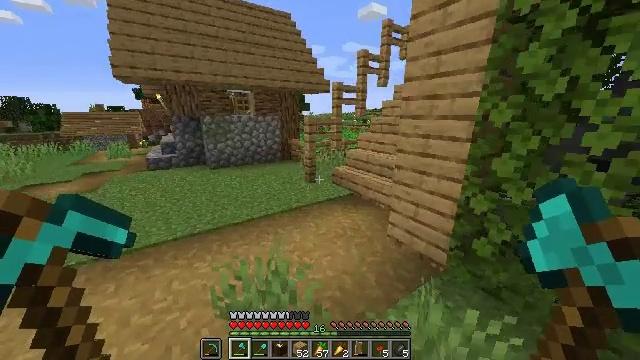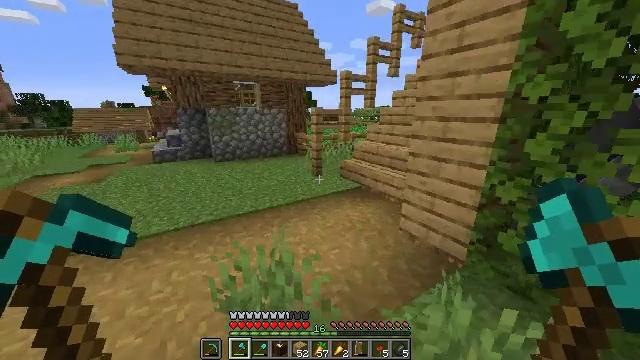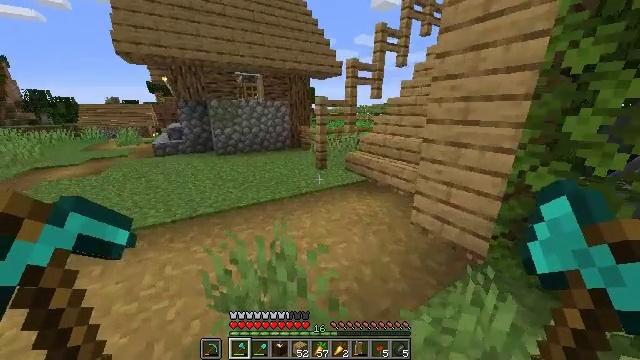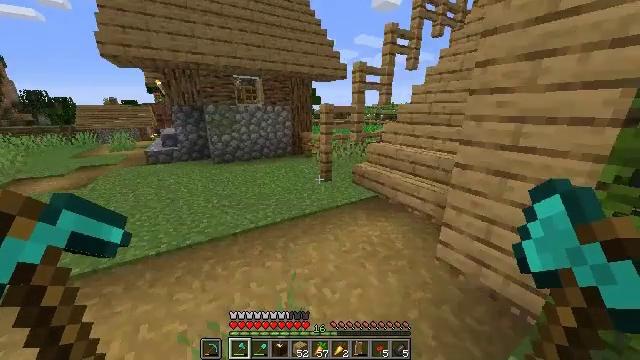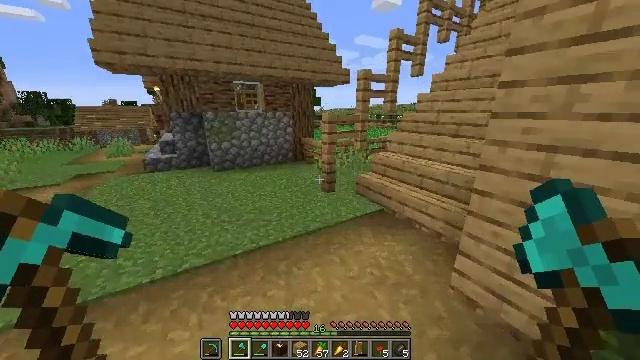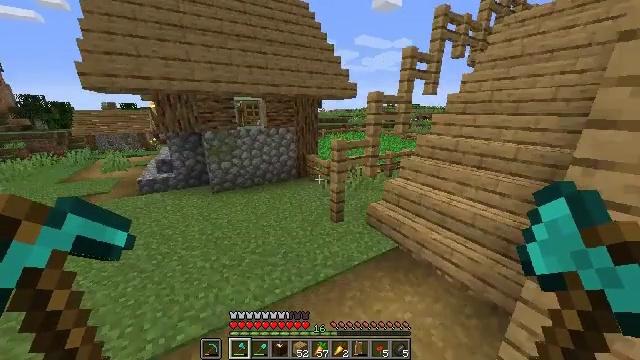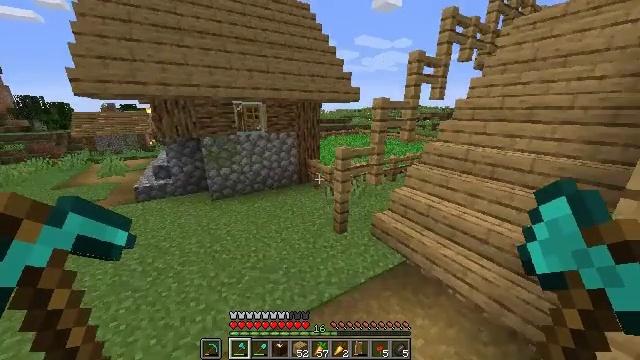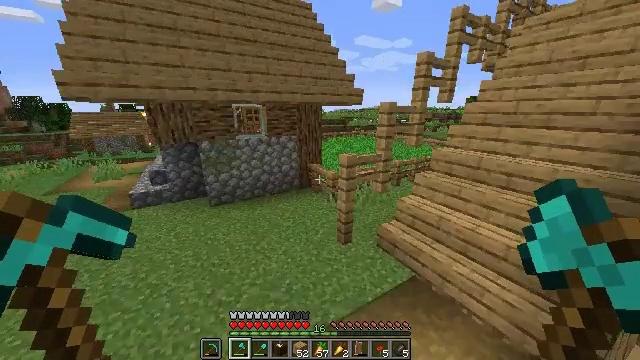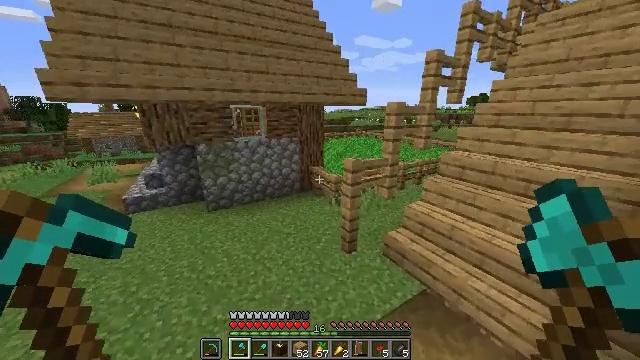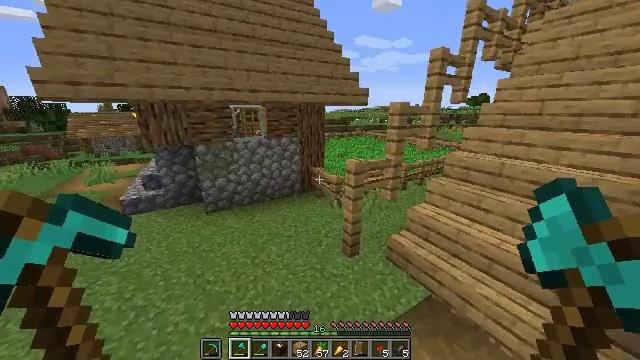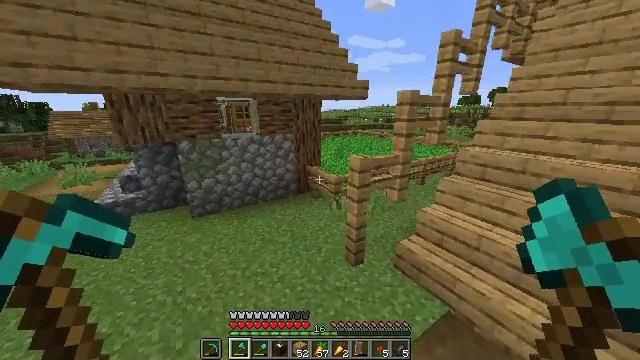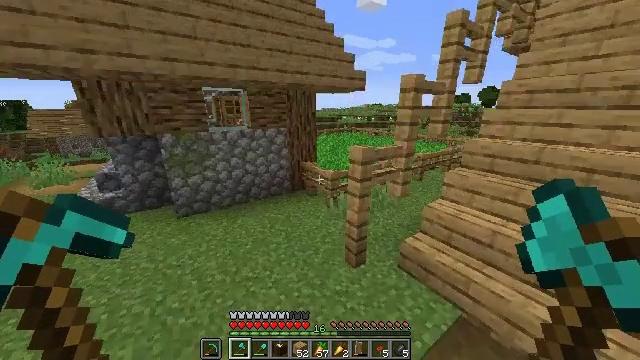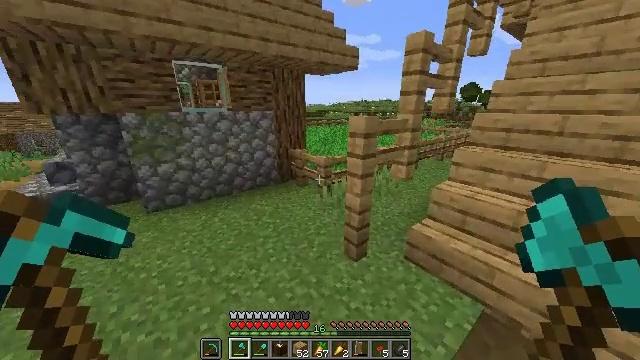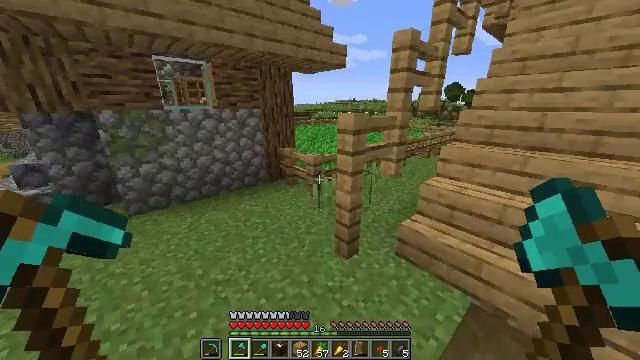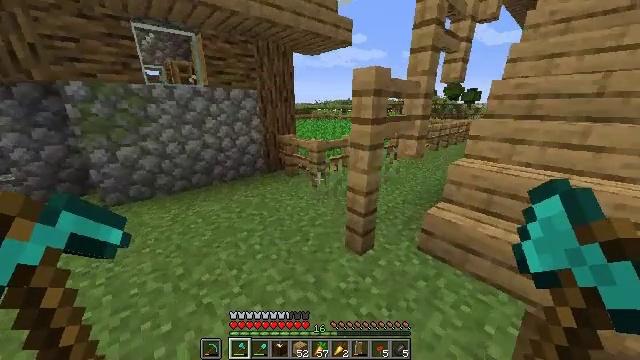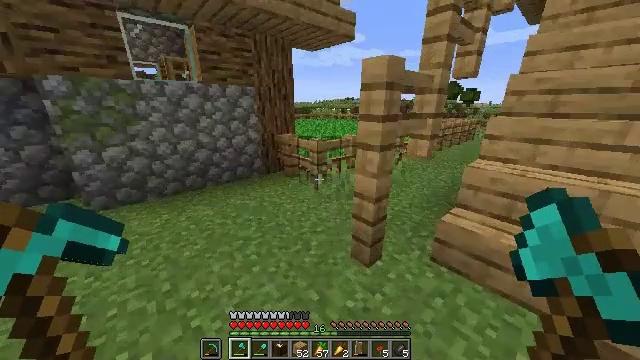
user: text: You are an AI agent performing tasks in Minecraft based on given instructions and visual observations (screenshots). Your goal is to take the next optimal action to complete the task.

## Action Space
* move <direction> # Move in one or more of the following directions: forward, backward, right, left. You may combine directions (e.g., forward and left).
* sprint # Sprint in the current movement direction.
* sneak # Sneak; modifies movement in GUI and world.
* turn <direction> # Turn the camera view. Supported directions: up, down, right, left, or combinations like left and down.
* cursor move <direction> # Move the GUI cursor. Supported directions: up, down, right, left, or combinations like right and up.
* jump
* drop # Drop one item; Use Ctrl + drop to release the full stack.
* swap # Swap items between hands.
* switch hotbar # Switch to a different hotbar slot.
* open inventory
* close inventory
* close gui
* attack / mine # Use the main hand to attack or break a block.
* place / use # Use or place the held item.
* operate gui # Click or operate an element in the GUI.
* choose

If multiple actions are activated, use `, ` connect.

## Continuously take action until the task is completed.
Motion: motion action
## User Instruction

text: Craft the fletching table in the crafting grid.
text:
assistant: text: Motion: move forward, sprint, turn left, jump
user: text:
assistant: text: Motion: move forward and move left, sprint, jump
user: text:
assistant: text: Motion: move forward and move left, sprint, jump
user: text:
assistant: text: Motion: move forward and move left, sprint, jump
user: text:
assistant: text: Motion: move forward, sprint, jump
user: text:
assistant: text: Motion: move forward, sprint, jump
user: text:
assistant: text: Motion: move forward, sprint, jump
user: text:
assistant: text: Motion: move forward, sprint, jump
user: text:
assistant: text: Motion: move forward, sprint, jump
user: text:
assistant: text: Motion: move forward, sprint, turn right
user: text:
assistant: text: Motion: move forward, sprint, turn right
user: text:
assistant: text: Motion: move forward, sprint, turn right
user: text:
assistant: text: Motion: move forward, sprint, turn right
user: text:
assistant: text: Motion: move forward, sprint
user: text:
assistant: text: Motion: move forward, sprint
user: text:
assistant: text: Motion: move forward, sprint
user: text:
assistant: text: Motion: move forward and move left, sprint
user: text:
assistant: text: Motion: move forward and move left, sprint
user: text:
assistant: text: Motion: move forward and move left, sprint, turn right
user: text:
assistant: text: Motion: move forward, sprint, turn right and down
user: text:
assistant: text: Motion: move forward, sprint, turn right
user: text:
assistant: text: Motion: move forward, sprint
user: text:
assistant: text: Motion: move forward and move right, sprint
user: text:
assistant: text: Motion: move forward and move right, sprint
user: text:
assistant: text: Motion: move forward and move right, sprint
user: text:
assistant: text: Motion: move forward and move right, sprint
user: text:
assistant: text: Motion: move forward and move right, sprint
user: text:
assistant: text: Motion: move forward and move right, sprint, turn left and down
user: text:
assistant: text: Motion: move forward, sprint, turn left
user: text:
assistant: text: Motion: move forward, sprint, turn left and down